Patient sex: M
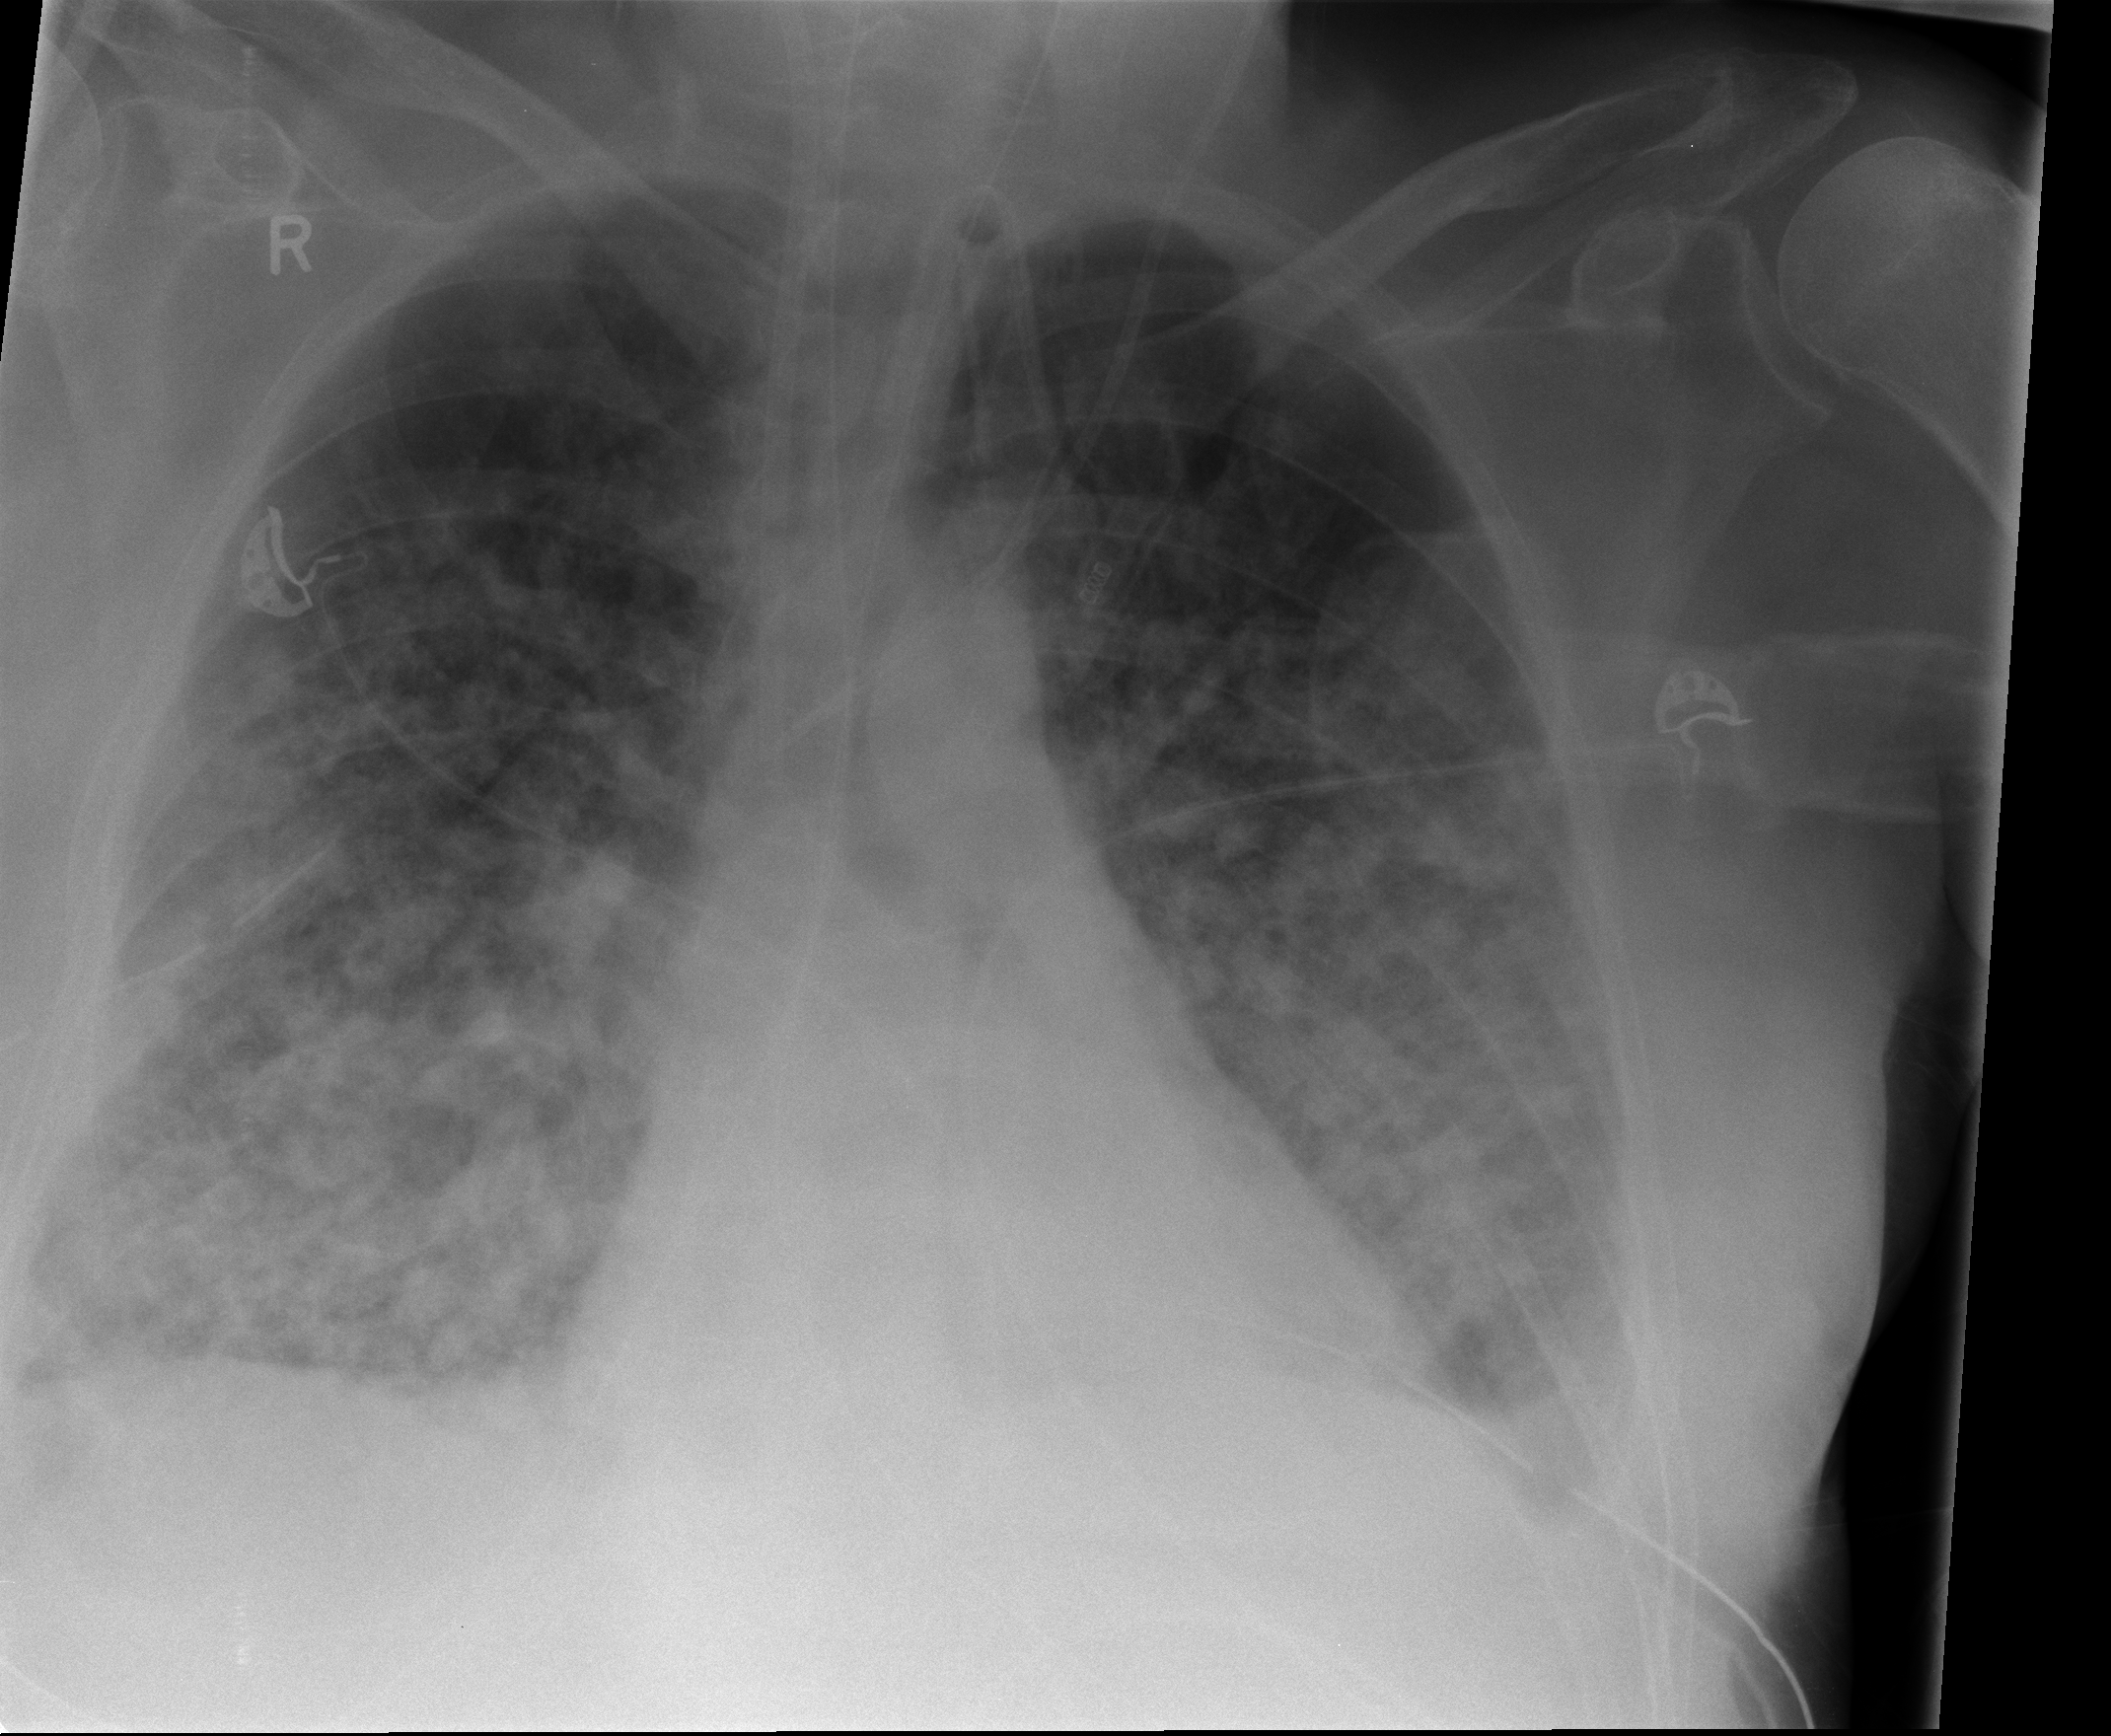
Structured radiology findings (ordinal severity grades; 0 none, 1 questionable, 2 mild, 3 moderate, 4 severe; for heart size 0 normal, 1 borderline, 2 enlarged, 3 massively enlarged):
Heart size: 1
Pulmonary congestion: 2
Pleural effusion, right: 2
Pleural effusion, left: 2
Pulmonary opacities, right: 3
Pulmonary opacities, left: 3
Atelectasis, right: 2
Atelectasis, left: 2